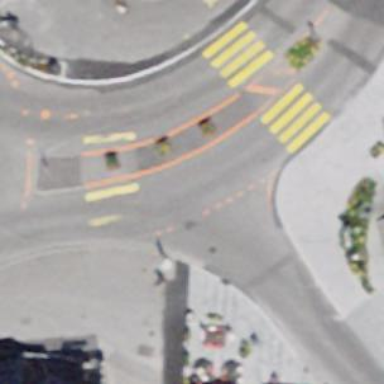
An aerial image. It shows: Pedestrian square.